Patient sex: M
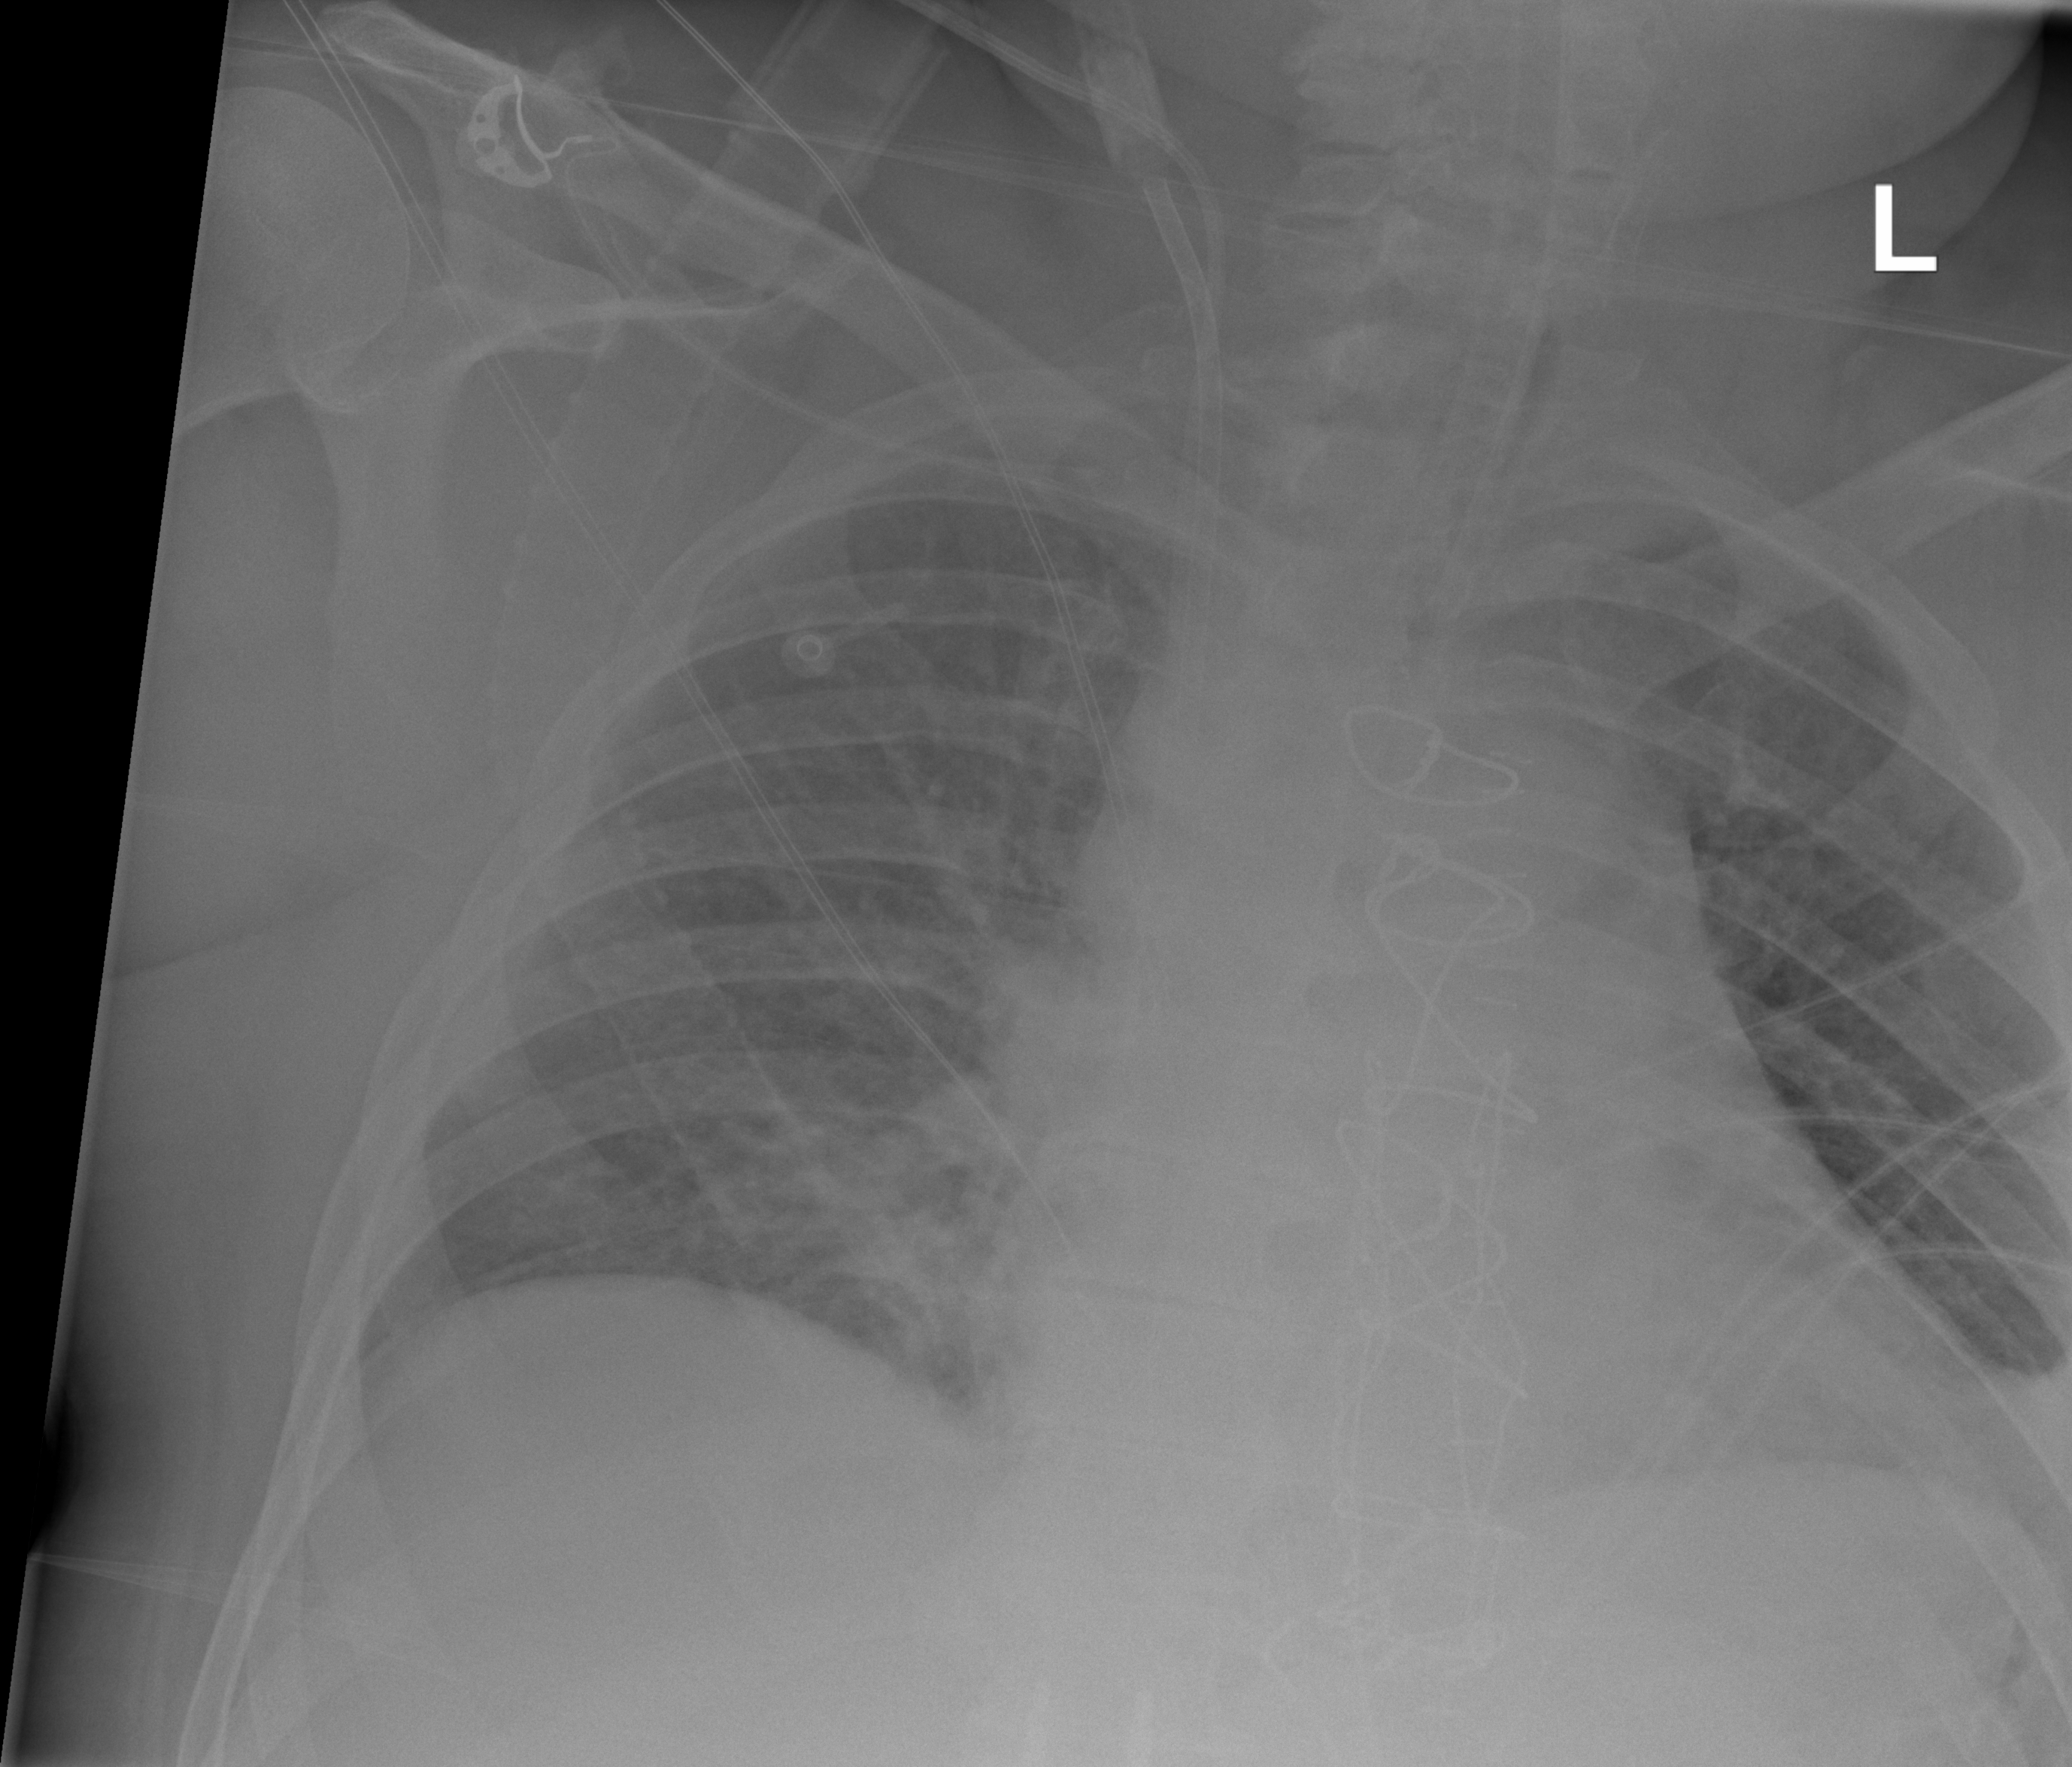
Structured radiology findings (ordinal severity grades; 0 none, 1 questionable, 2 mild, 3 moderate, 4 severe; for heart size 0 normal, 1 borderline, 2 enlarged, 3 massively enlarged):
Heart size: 0
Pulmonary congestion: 2
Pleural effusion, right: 0
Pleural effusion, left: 0
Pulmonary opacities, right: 0
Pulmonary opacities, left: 0
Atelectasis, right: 0
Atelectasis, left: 0